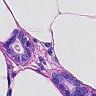
Metastatic tissue present: yes